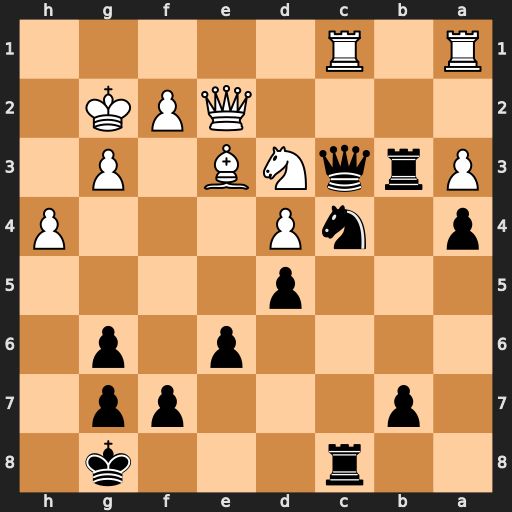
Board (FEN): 2r3k1/1p3pp1/4p1p1/3p4/p1nP3P/PrqNB1P1/4QPK1/R1R5
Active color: b
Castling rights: -
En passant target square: -
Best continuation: Qxd3 Qxd3 Rxd3